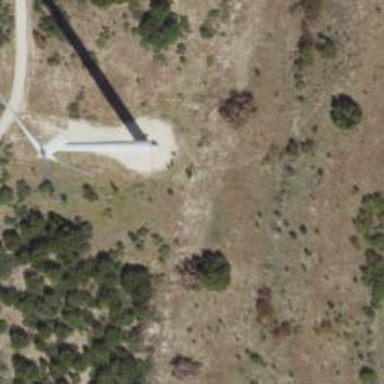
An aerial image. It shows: Wind generator powered by horizontal-axis wind turbine.